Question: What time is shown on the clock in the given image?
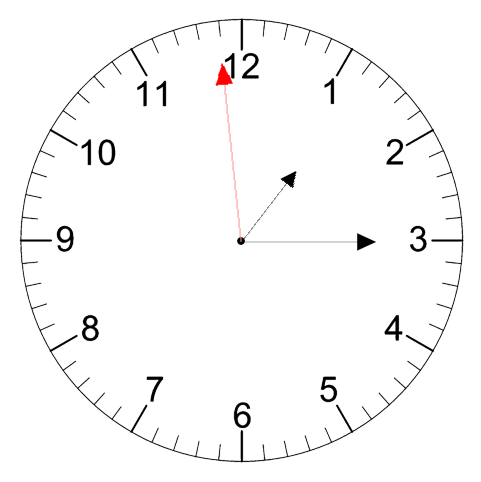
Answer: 01:14:59